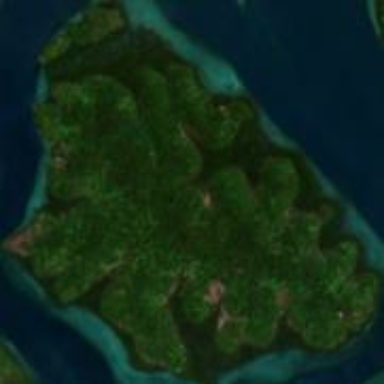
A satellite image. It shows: Island with natural coastline.